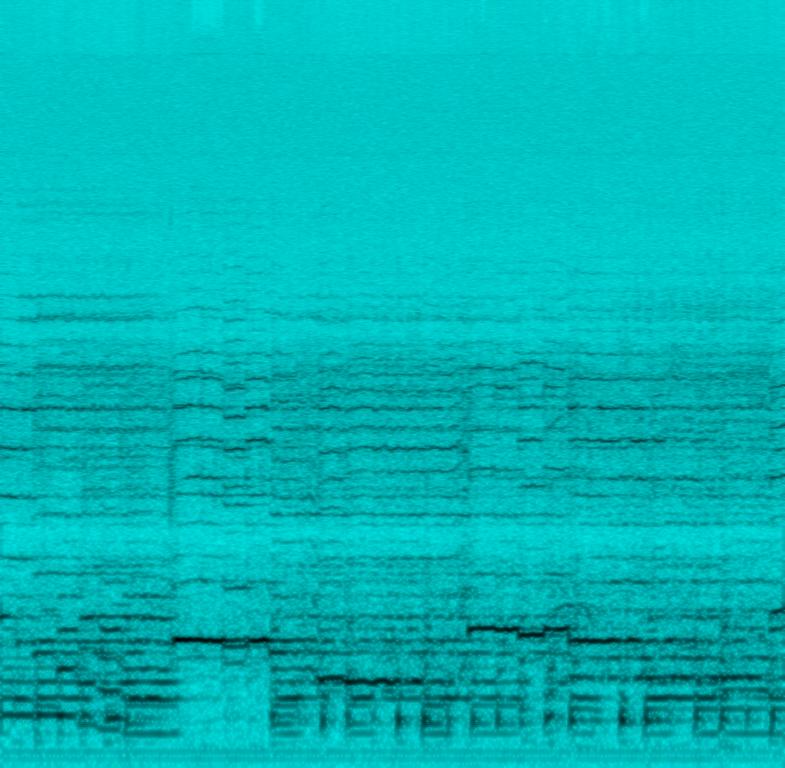
This folk song features a clarinet playing the main melody. A trumpet plays a similar melody in harmony. This is accompanied by a tuba playing the bass notes. An acoustic guitar plays chords for this song. There are no voices in this song. This is an instrumental song. There is no percussion in this song. This song can be played at an Oktoberfest party.